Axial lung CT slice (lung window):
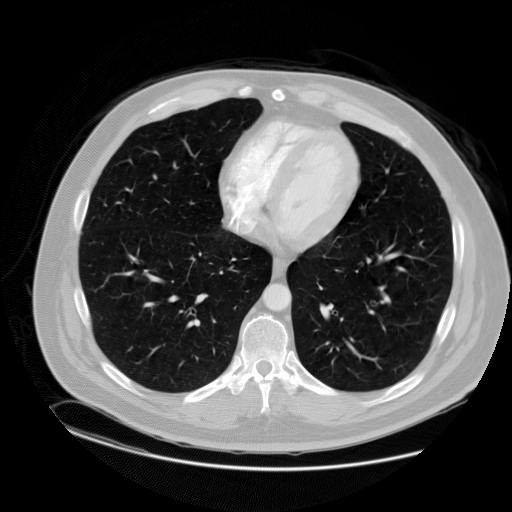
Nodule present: no